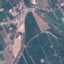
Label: PermanentCrop